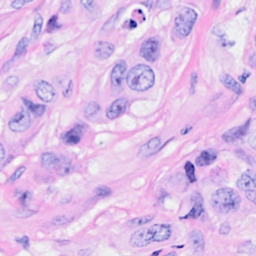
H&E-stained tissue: Breast